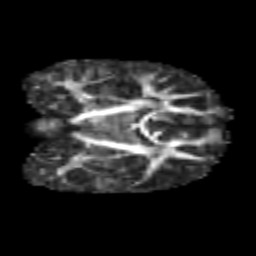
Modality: FA
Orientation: coronal
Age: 6
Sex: female
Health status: healthy